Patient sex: M
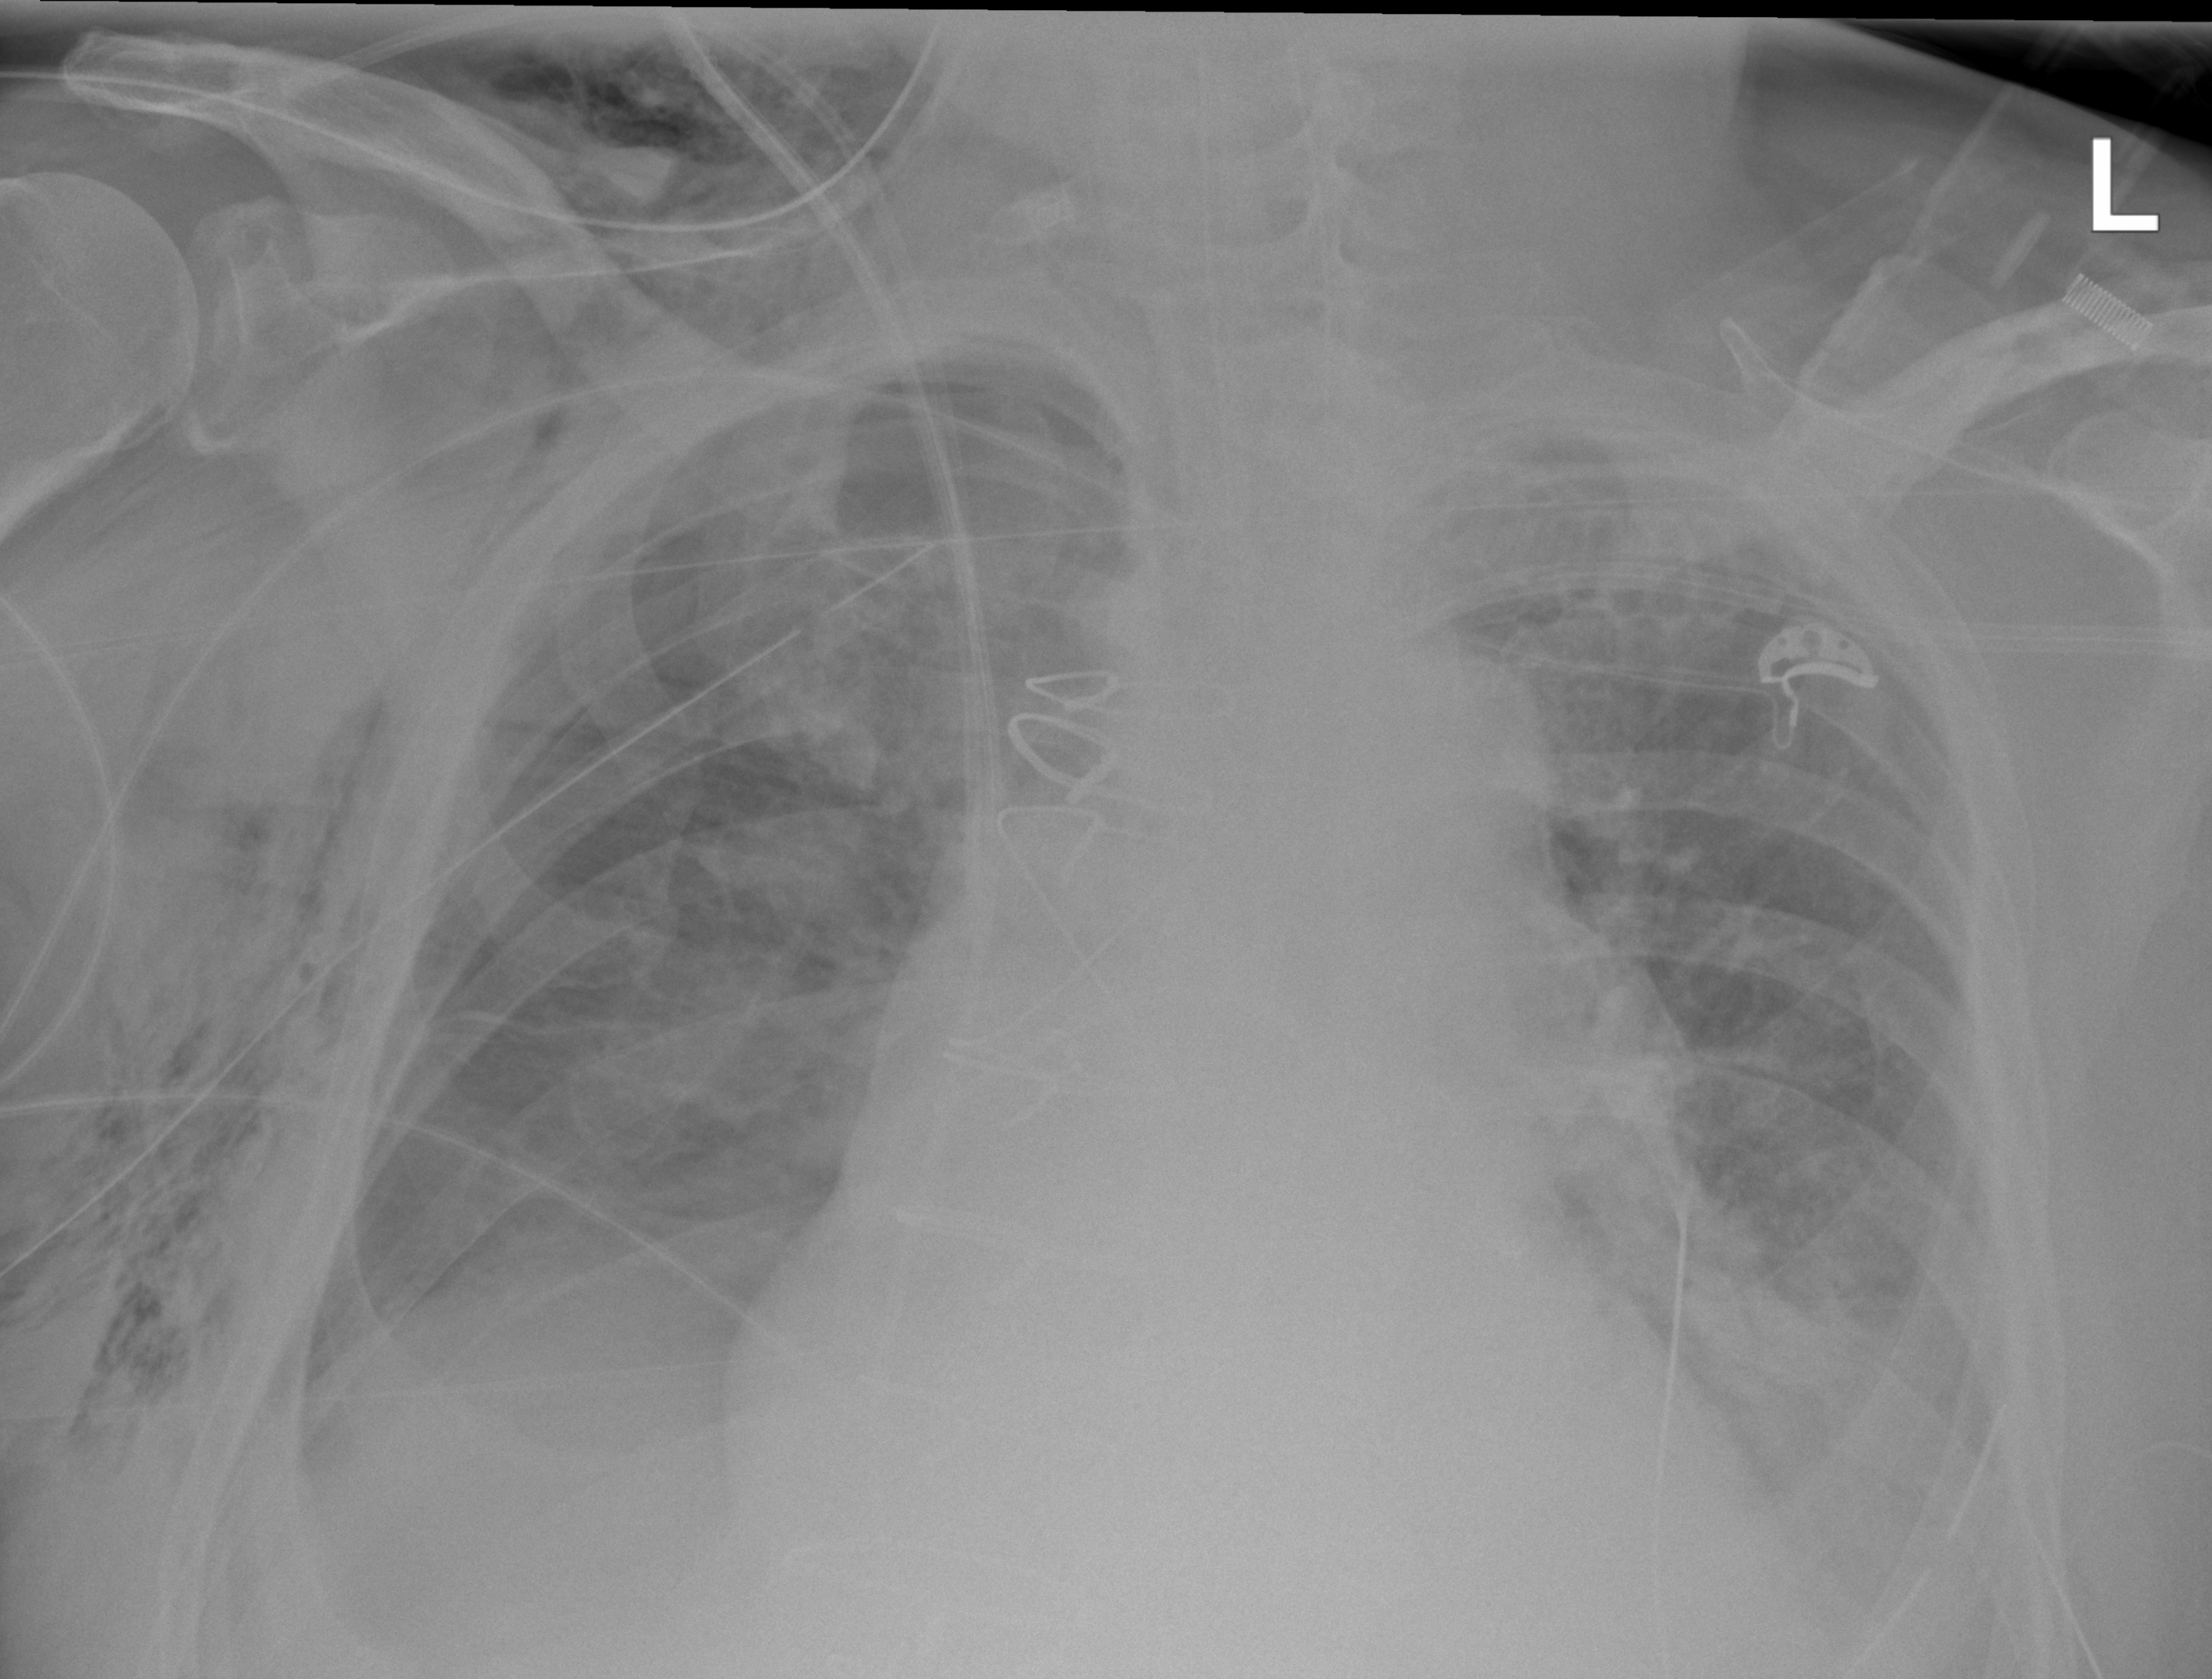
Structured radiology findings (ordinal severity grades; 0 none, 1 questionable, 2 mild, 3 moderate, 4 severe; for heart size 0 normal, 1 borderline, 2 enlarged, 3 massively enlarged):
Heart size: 3
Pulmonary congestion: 2
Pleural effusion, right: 2
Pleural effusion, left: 2
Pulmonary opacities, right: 2
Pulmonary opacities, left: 2
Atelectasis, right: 2
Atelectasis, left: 2